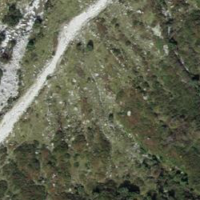
EUNIS habitat code: 31
Species observed at this site:
Phoenicurus ochruros